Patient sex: M
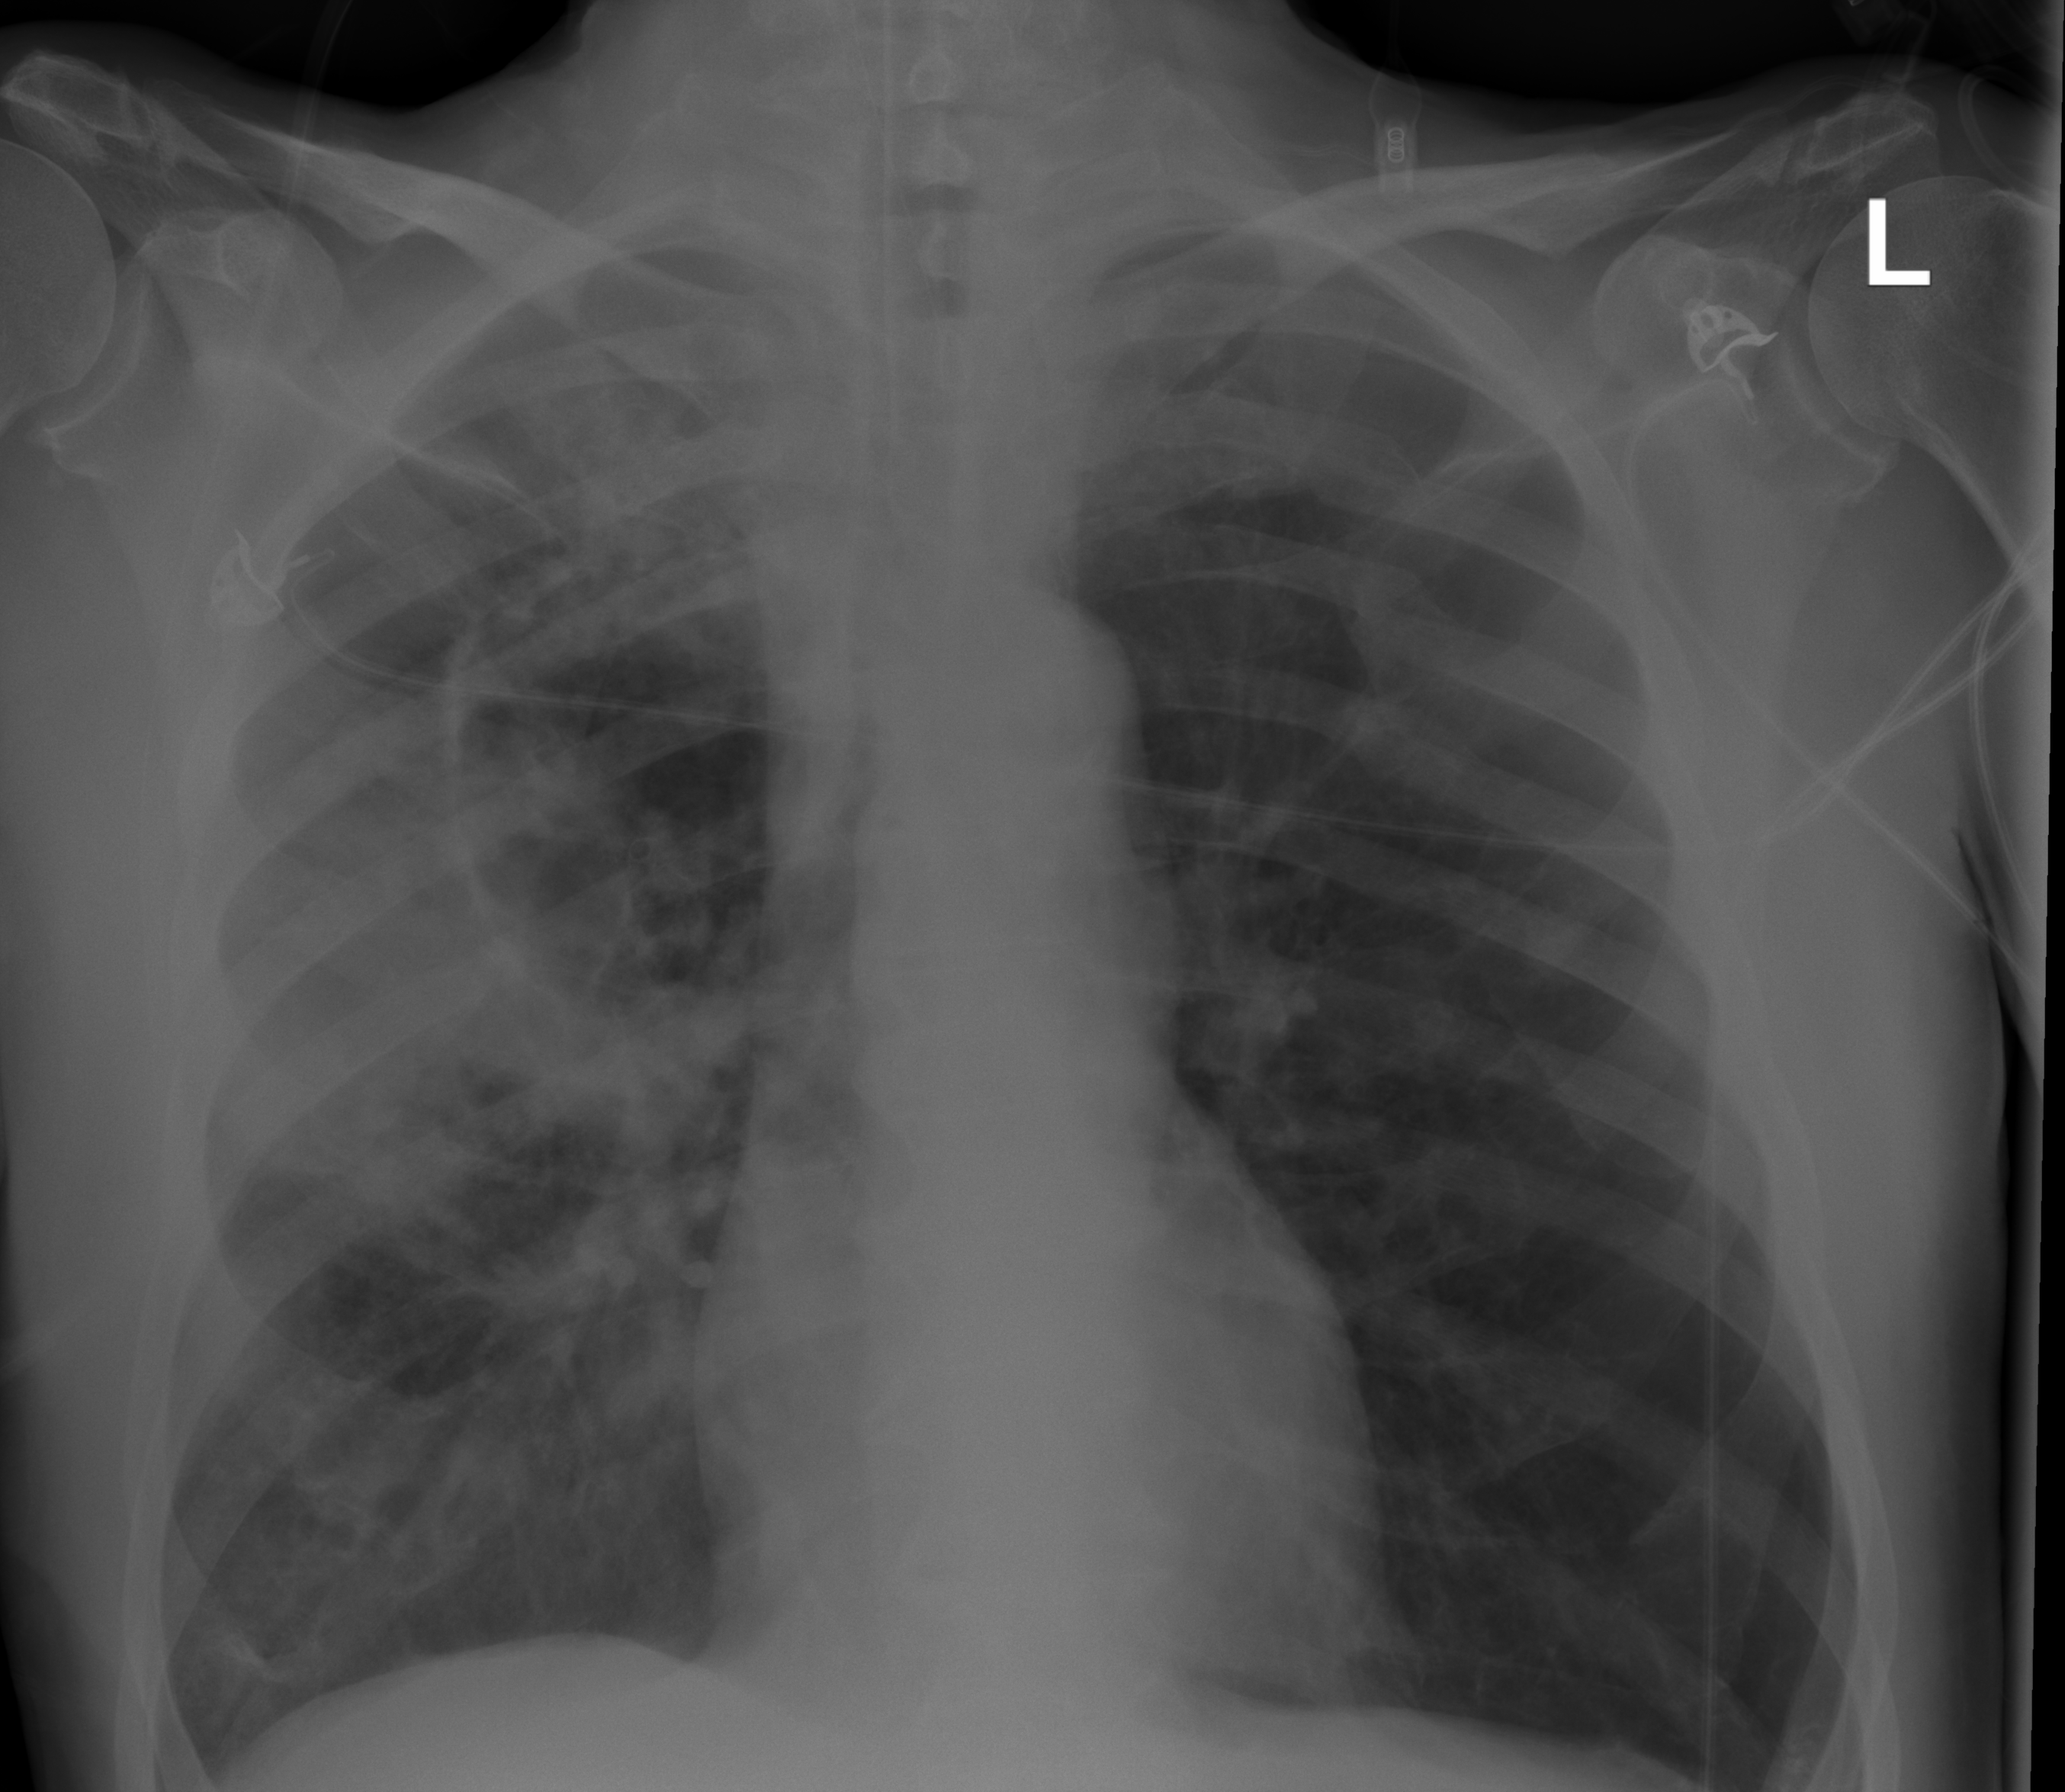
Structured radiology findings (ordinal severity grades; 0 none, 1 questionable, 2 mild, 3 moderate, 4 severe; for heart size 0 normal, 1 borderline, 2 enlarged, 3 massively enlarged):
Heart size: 0
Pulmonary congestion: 0
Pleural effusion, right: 0
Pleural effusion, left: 0
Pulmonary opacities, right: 3
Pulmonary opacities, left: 2
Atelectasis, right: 3
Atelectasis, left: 2